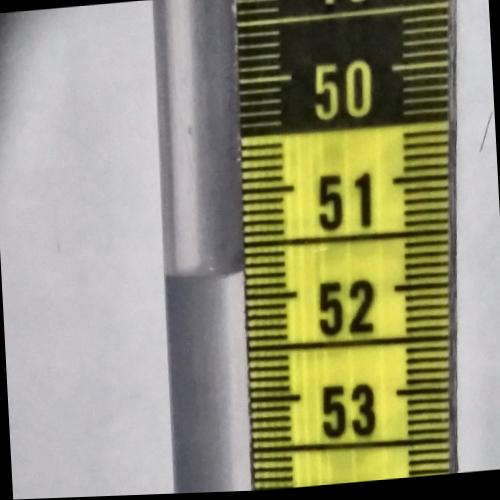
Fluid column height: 51.7 cm